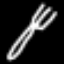
Label: fork